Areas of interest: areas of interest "Shopping Mall"
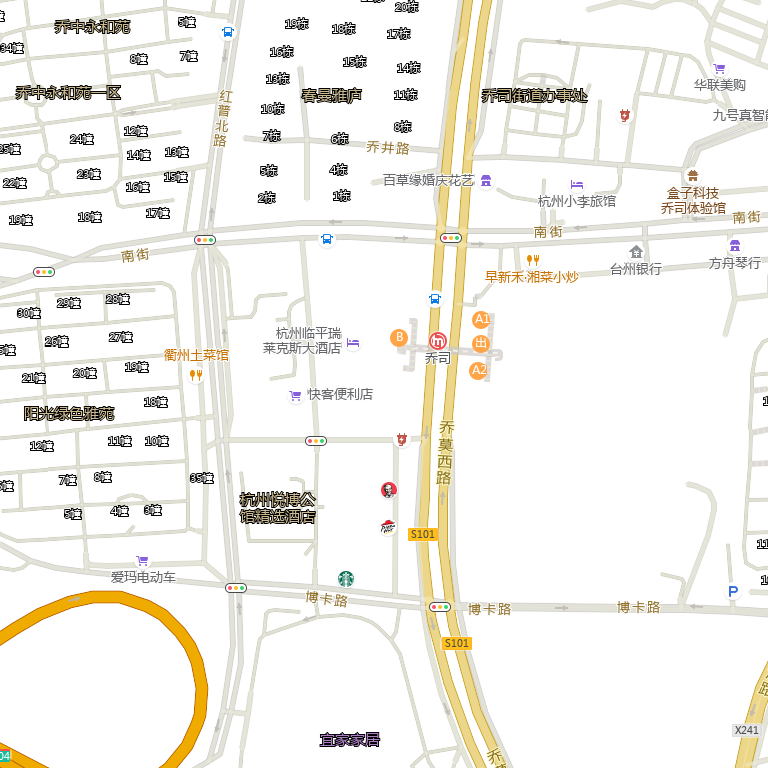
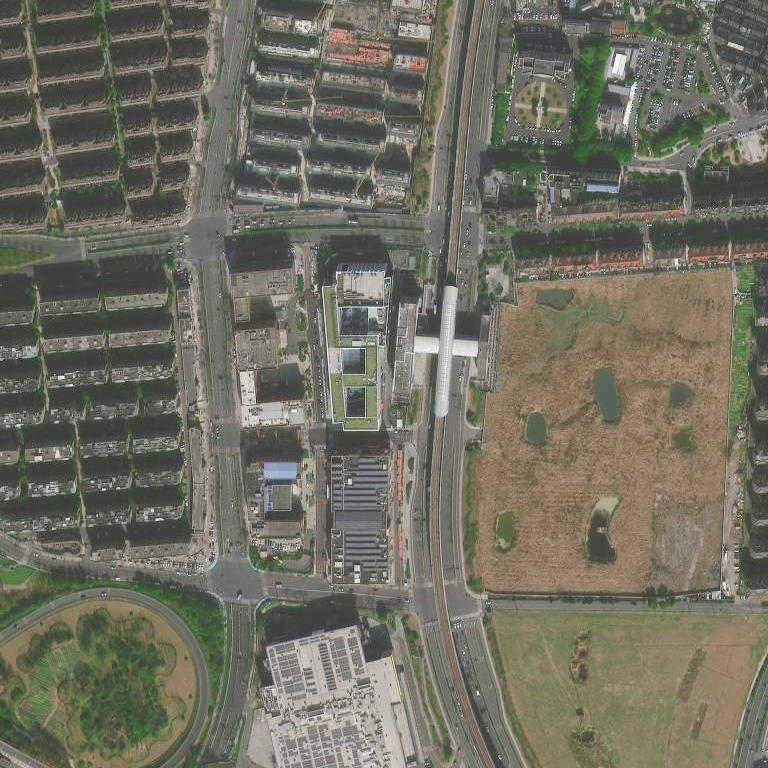